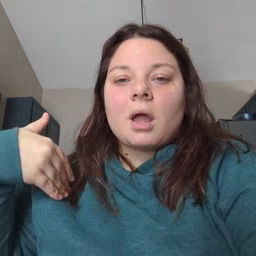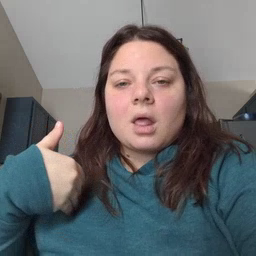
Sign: animal